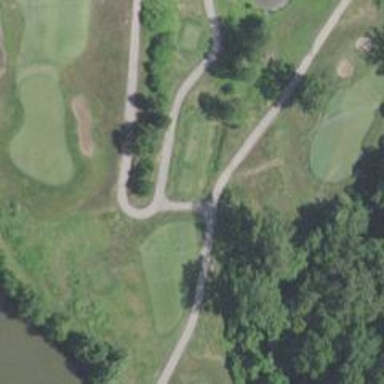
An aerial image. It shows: Service road designated as golf cart path.